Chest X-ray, AP view. Patient: 55 years old, sex M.
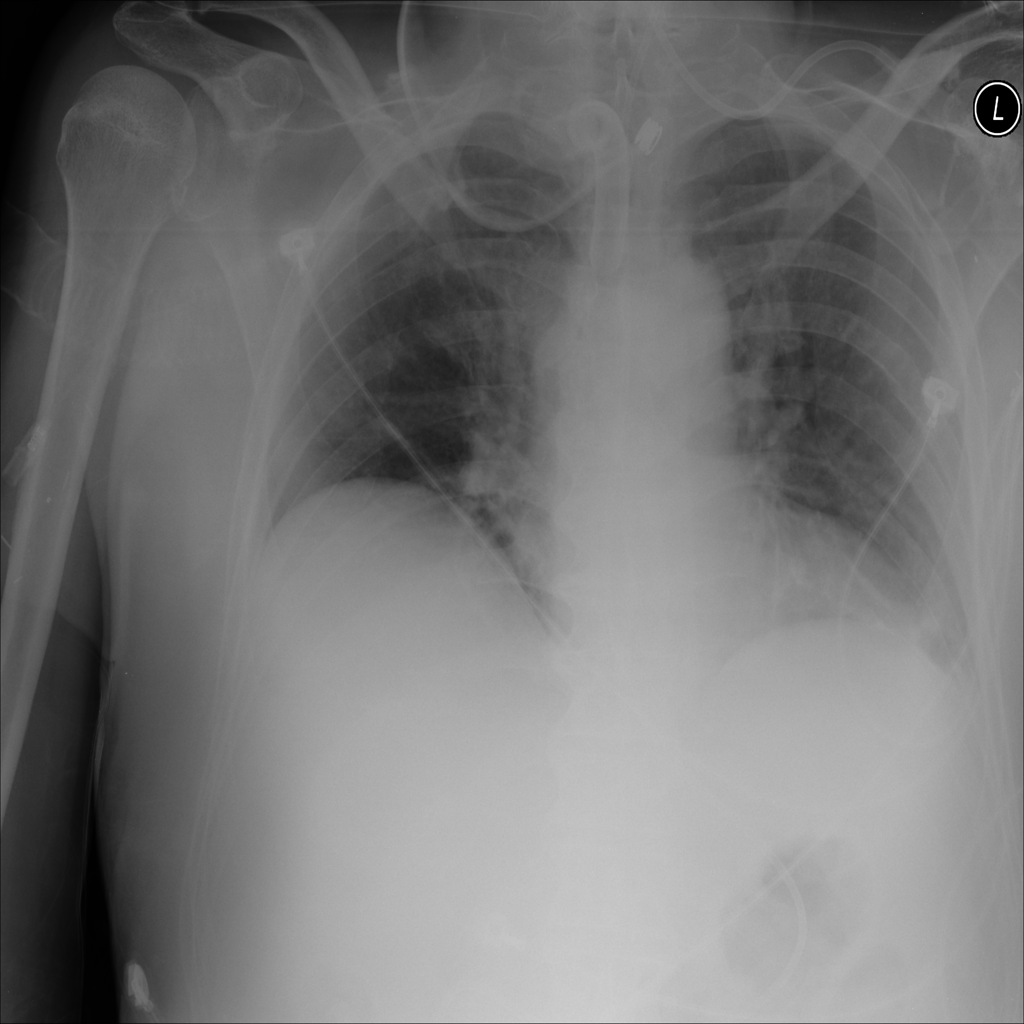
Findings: No Finding